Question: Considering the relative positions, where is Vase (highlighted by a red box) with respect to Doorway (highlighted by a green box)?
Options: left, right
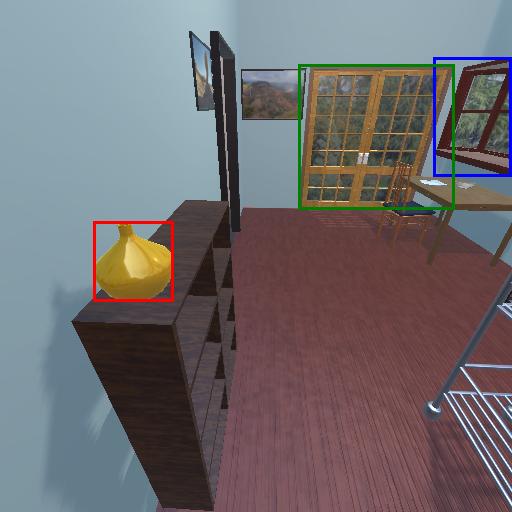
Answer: left